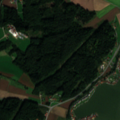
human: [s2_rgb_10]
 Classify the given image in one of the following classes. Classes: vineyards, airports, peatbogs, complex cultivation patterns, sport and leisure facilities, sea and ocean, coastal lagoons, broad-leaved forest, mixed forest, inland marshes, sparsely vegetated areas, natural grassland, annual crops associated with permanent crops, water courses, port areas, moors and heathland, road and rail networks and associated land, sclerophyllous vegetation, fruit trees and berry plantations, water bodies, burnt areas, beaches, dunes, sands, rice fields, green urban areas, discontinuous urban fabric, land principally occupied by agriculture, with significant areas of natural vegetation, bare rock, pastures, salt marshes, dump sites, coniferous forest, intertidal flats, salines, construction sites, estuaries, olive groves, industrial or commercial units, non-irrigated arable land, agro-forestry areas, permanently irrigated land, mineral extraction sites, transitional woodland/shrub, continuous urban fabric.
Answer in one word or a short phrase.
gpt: non-irrigated arable land, pastures, broad-leaved forest, water bodies